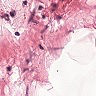
Metastatic tissue present: no